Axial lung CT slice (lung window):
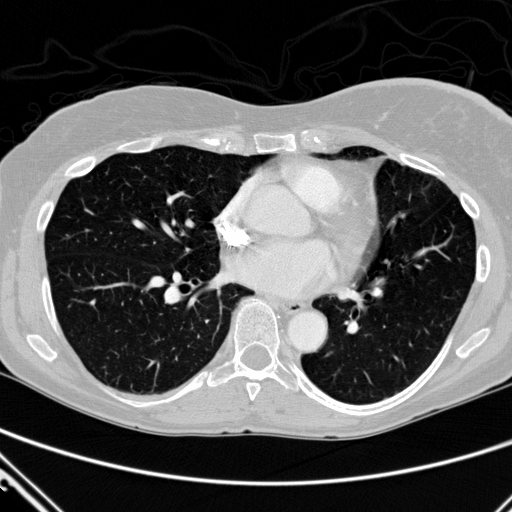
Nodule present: no